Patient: sex M, age 29
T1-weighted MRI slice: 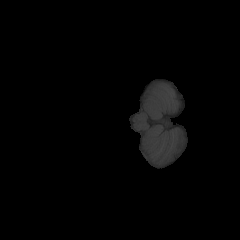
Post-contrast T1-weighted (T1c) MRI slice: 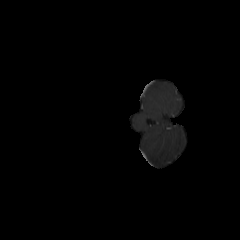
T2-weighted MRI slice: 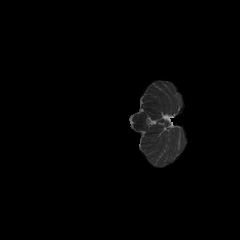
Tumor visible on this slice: no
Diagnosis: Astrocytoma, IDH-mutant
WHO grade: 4